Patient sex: M
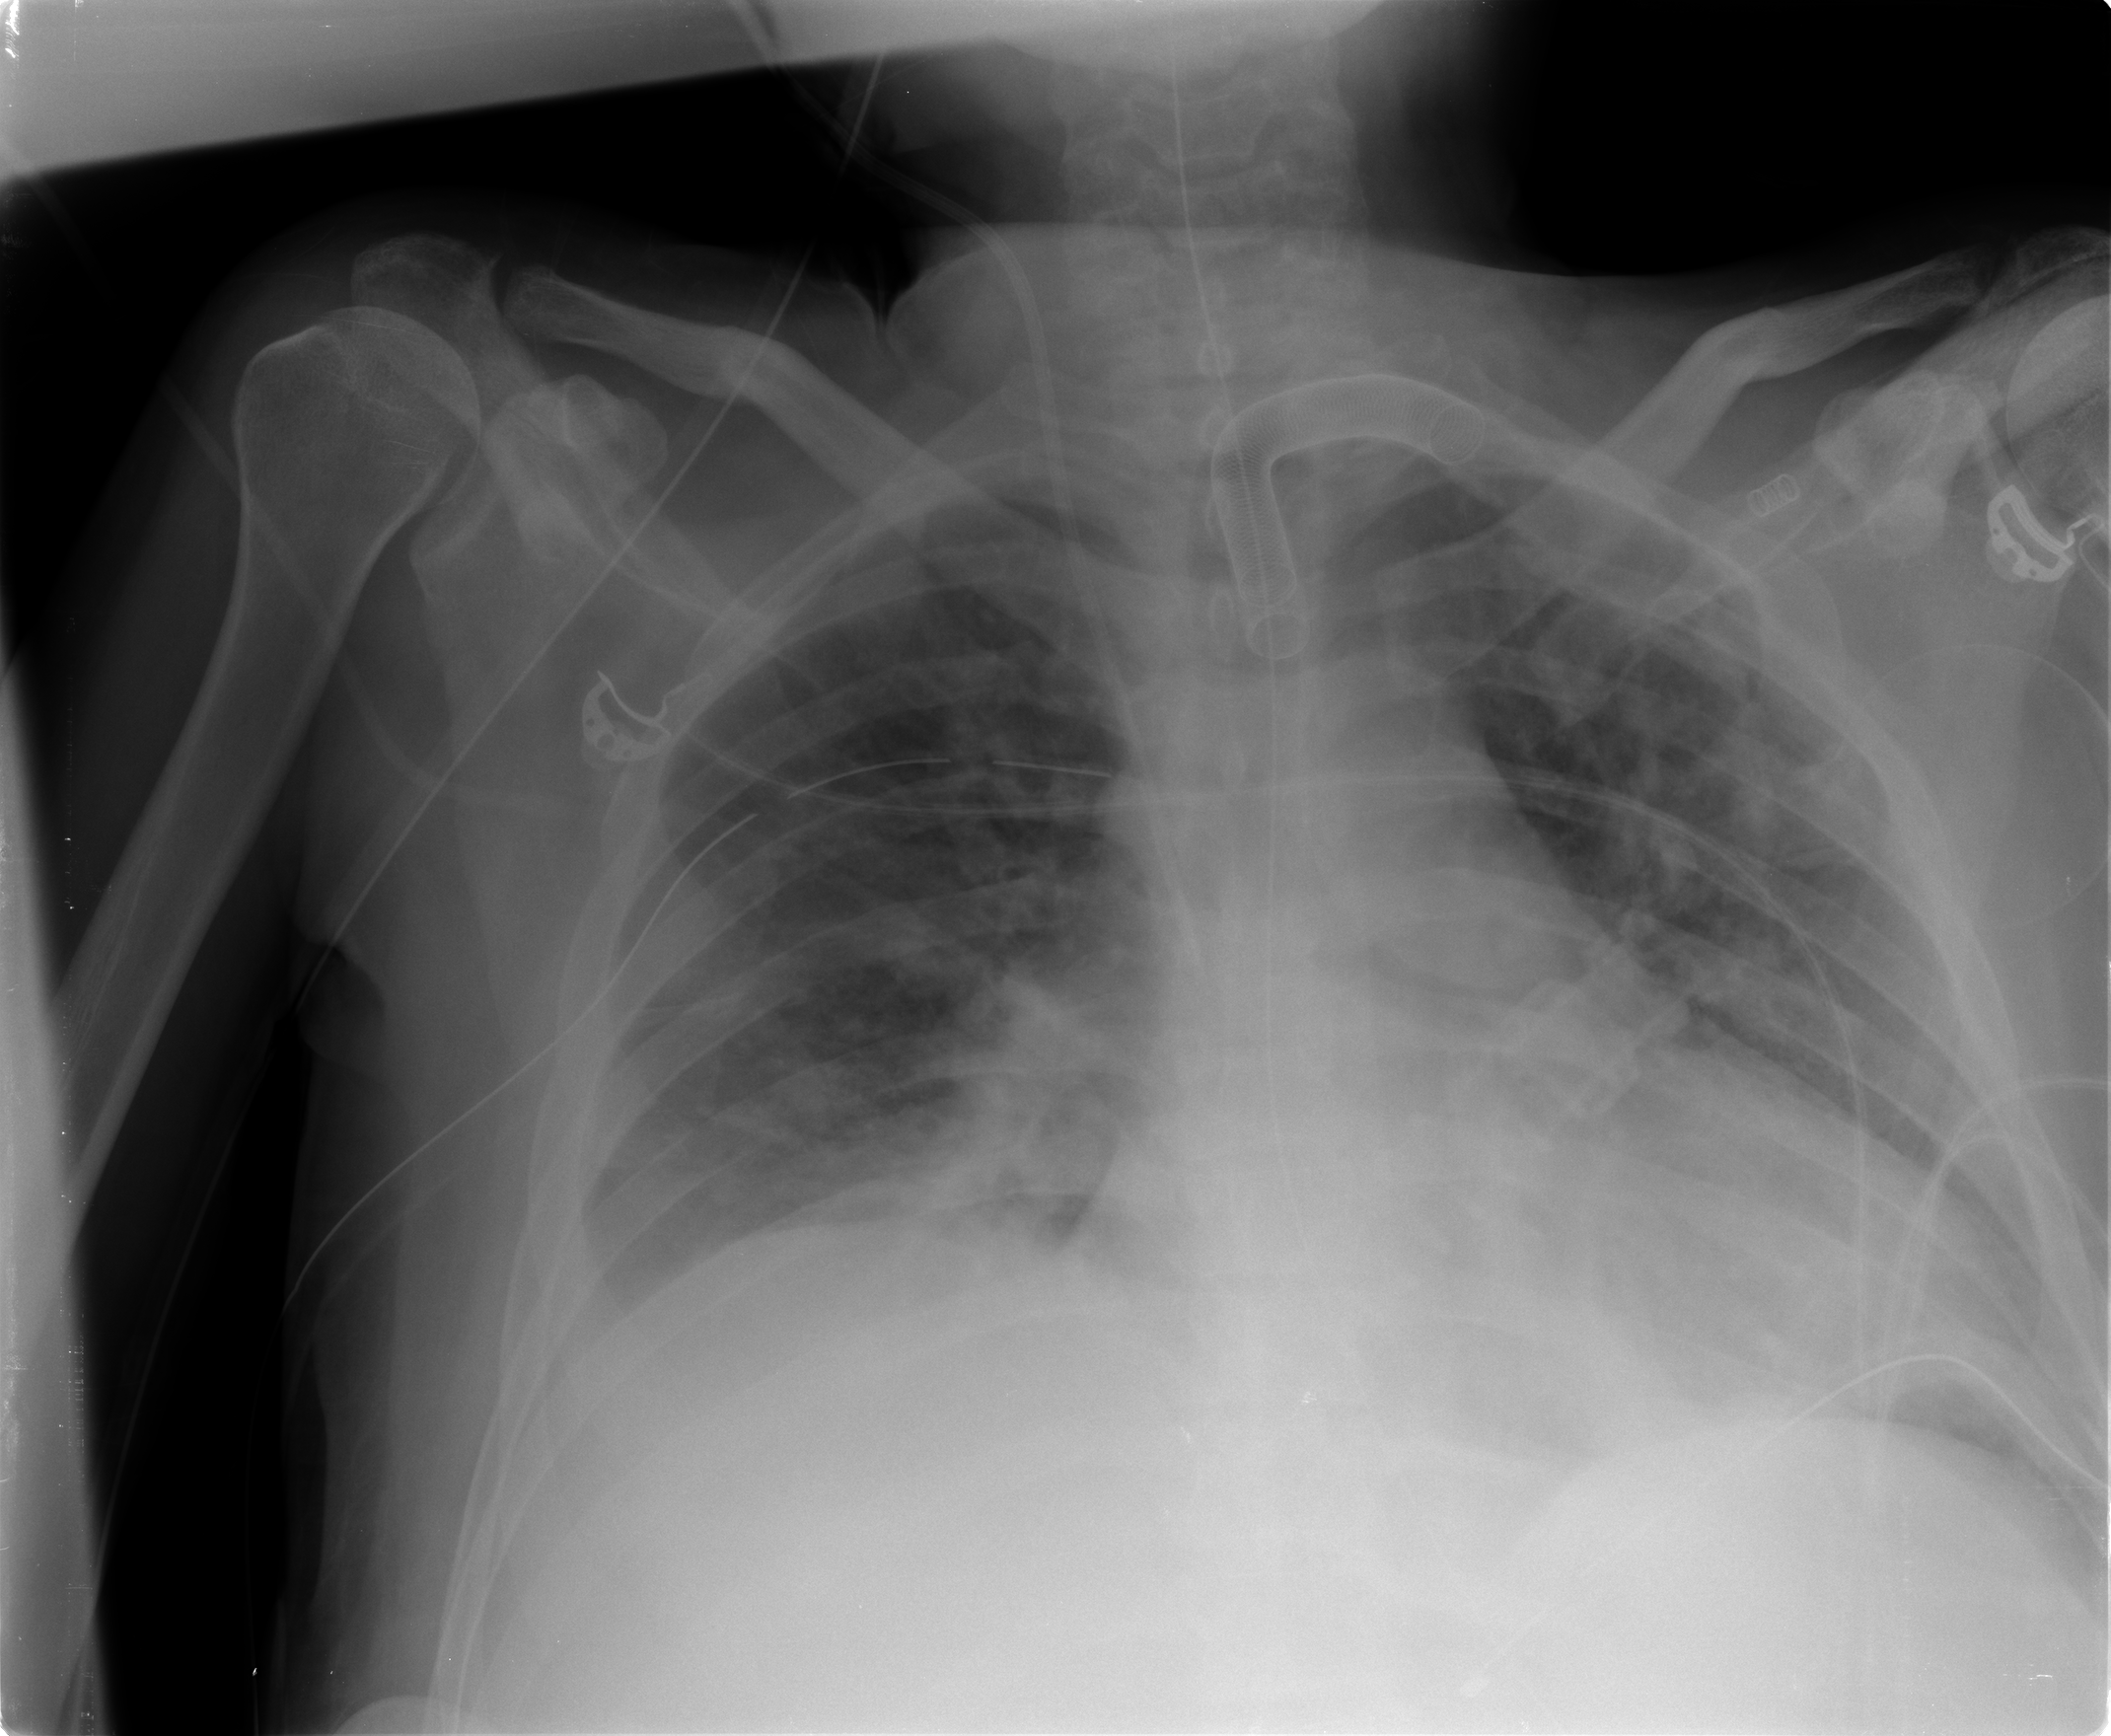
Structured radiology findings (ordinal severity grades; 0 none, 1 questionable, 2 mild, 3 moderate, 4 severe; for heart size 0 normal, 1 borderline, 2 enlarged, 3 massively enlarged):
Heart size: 2
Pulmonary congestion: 2
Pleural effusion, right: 1
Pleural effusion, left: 1
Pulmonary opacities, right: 2
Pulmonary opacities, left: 2
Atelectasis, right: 2
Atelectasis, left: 2